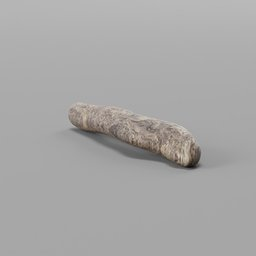
Label: nature